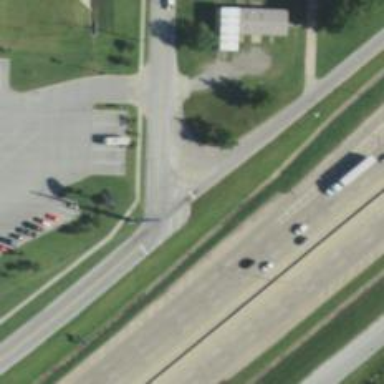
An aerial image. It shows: Secondary road.